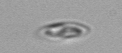
Label: pennate